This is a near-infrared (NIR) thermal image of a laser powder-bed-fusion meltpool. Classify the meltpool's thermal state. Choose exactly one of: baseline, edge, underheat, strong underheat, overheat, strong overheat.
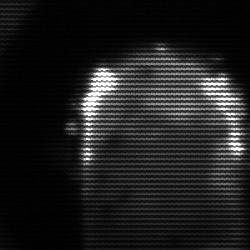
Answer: baseline